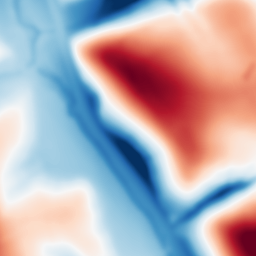
Category: multiscale
Decomposition family: dog
Decomposition parameters: sigma_low: 3
sigma_high: 50
Upsampling method: bicubic_16x
Upsampling parameters: scale: 16
Upsampling scale: 16